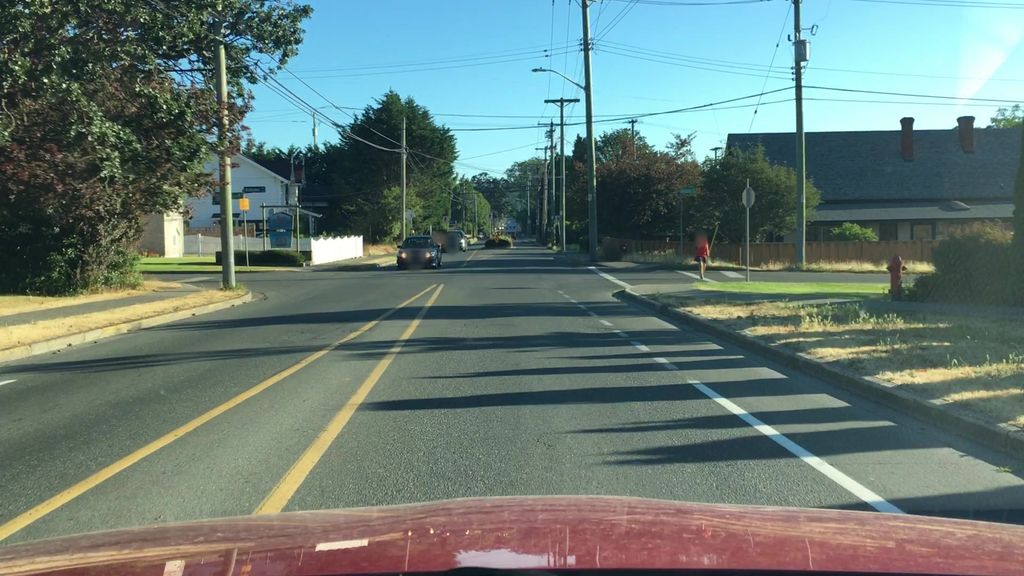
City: victoria